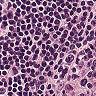
Metastatic tissue present: yes